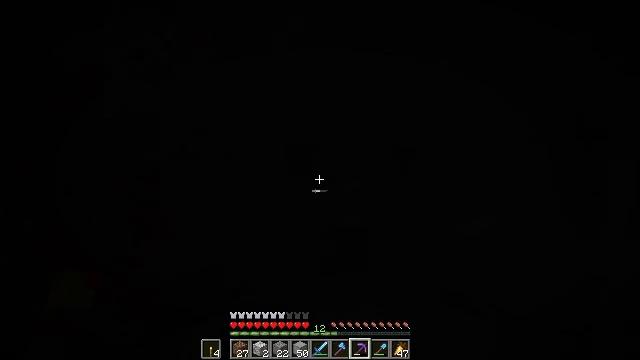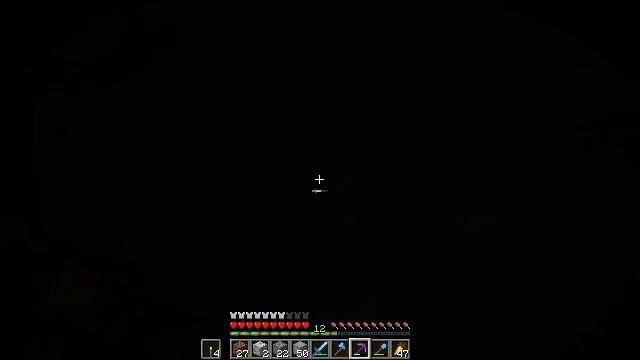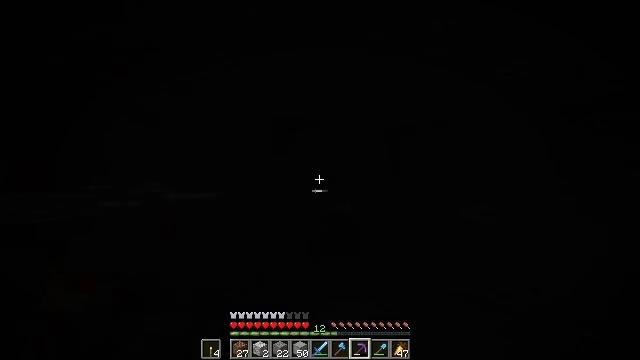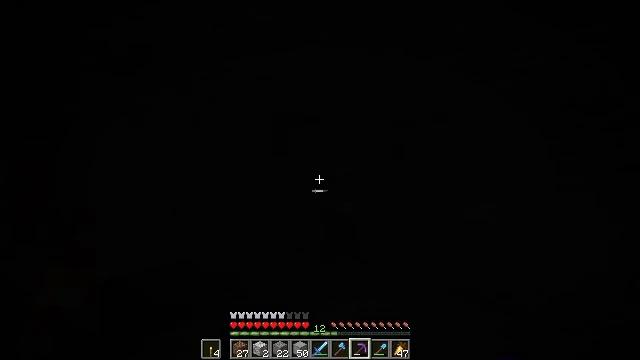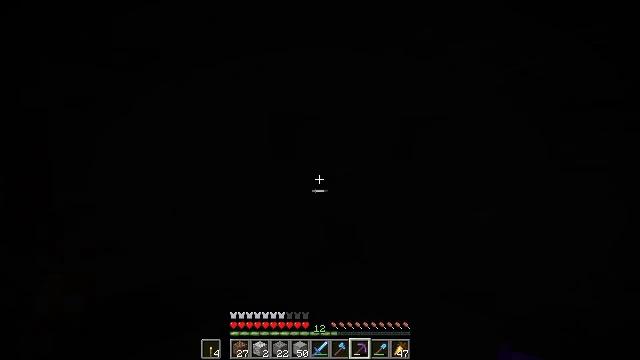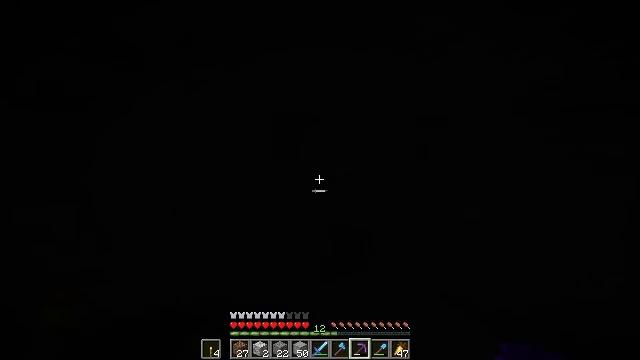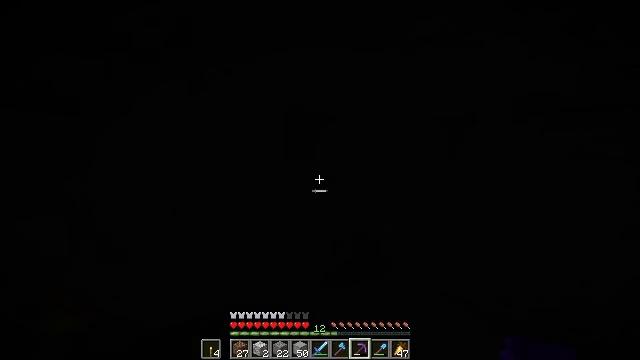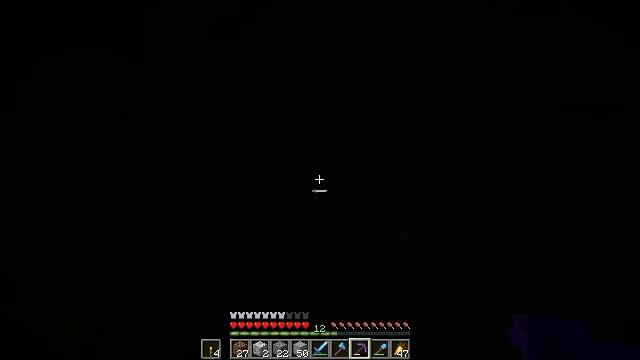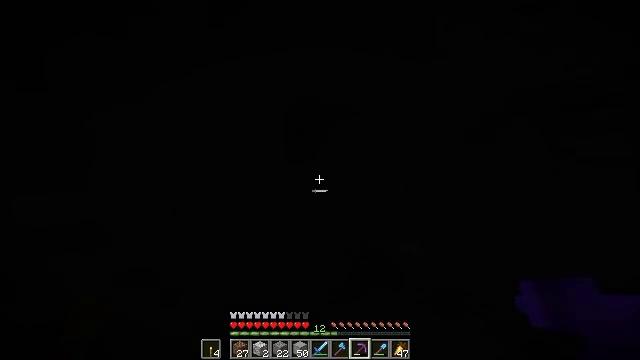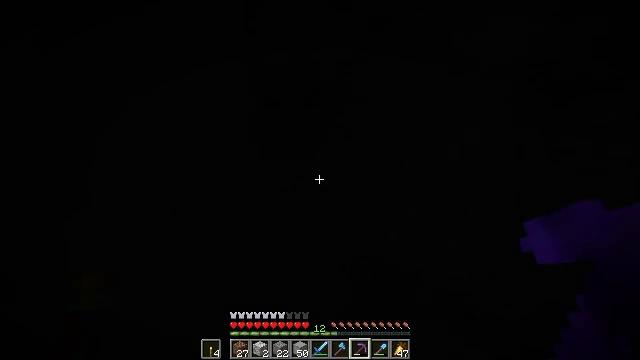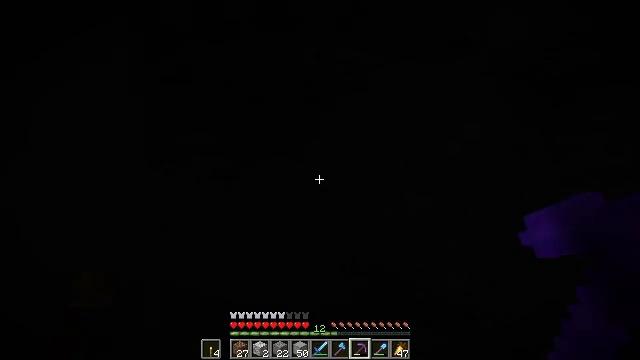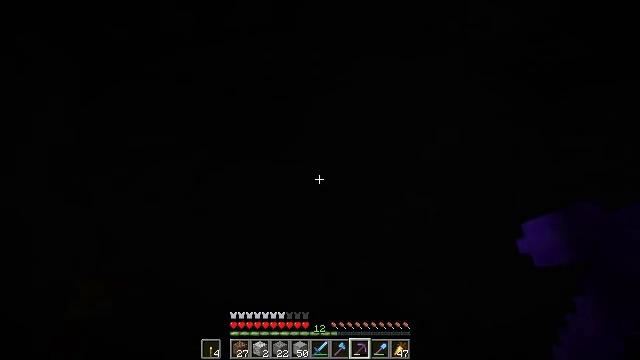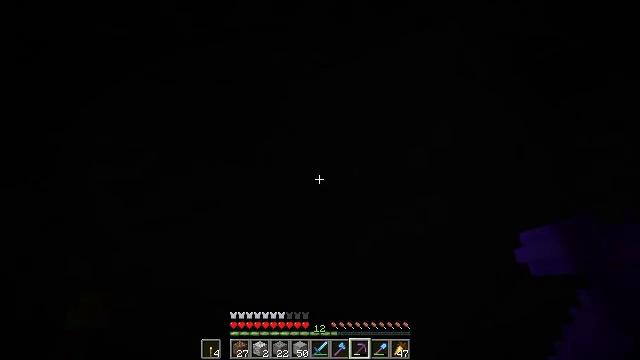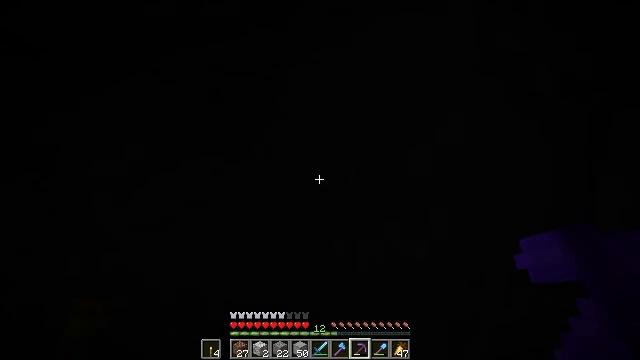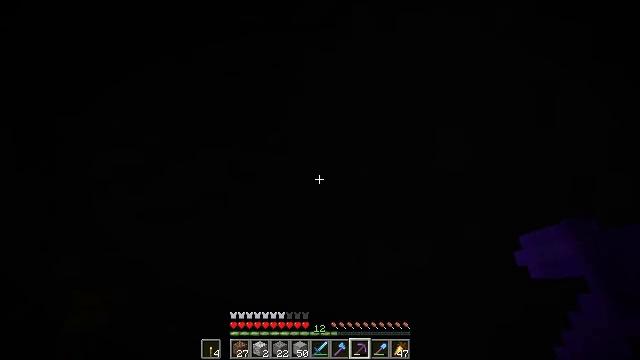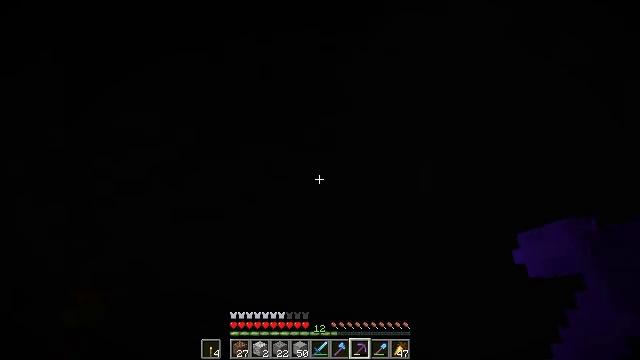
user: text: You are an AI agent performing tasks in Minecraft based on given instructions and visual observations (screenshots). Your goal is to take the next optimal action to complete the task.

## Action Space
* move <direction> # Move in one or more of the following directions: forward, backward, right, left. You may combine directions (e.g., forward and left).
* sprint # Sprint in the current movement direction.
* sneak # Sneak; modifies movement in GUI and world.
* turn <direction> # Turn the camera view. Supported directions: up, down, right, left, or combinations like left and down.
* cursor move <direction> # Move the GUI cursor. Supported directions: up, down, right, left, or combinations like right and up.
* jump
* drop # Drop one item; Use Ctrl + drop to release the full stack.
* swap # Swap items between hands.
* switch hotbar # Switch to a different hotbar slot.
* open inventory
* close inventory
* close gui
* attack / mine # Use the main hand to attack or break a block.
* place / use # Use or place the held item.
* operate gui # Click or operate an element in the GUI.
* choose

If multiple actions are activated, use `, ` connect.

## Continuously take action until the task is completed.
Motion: motion action
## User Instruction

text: Collect stone from the mine.
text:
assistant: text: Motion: move forward, turn right and down
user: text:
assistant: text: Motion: move forward, turn right and down
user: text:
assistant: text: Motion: move forward
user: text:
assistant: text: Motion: move forward
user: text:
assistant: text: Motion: move forward, sprint
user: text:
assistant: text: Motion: move forward, sprint, turn left
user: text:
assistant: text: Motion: move forward, sprint, turn left
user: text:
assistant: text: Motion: move forward, sprint
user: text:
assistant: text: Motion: move forward, sprint
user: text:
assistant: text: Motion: move forward
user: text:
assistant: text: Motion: move forward
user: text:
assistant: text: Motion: move forward and move right, turn left
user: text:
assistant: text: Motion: move forward and move right, turn left and down
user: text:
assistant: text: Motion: move forward and move right, turn left and down
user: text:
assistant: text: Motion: move forward and move right, sprint, turn left
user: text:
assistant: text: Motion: move forward and move right, sprint, turn left
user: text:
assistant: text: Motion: turn left and up
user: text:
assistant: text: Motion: turn left and up
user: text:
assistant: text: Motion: turn left
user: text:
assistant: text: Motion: no_op
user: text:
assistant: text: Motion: turn left
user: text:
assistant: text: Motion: turn left and down
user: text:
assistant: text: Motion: turn left and down
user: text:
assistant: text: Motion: turn left and down
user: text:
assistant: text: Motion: turn left
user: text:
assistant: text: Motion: turn left
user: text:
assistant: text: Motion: turn left and up
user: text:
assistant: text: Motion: turn left and up
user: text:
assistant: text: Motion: turn left
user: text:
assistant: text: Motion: no_op